Question: I need to verify credentials. So the segue is linked from first view controller to second view controller in a sign in button.
When I do the segue without any condition check. the navigation works fine.
But when i control the segue using the code below in first view controller, navigation flow disrupts. When the criterias are met it goes to second view controller but when i try to go back to first view controller through navigation controller the screen turns black.
'''
- (BOOL)shouldPerformSegueWithIdentifier:(NSString *)identifier sender:(id)sender
{
if ([userTxt.text isEqualToString:username]&&[passwordTxt.text isEqualToString:password]) {
[self performSegueWithIdentifier:@"signin" sender:nil];
return YES;
}
else
{
UIAlertView *alert=[[UIAlertView alloc]initWithTitle:@"INCORRECT" message:@" INCORRECT USER NAME OR PASSWORD" delegate:self cancelButtonTitle:@"OK" otherButtonTitles:nil , nil];
[alert show];
return NO;
}
}
'''

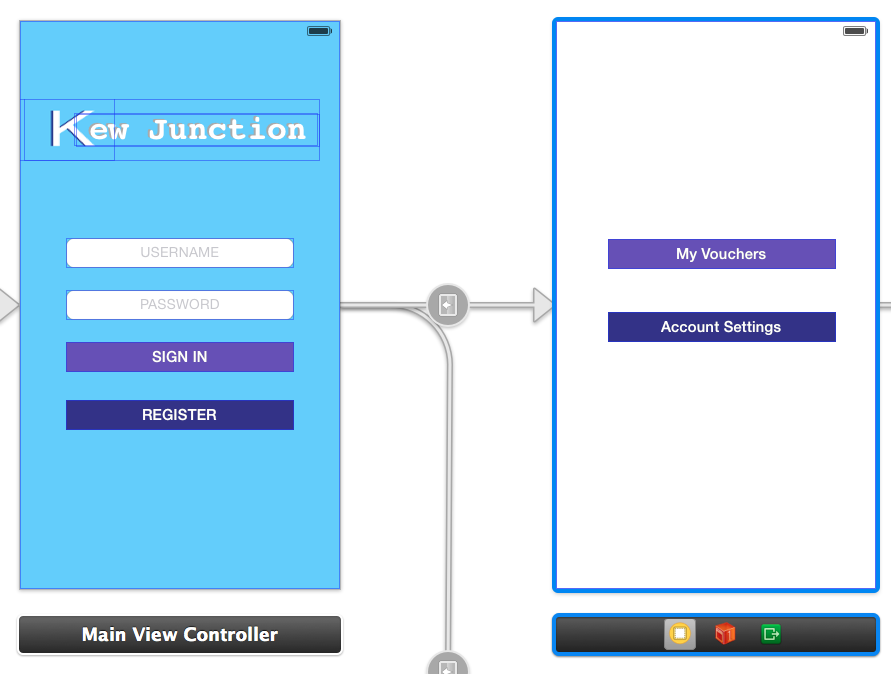
Answer: Try removing the
'''
[self performSegueWithIdentifier:@"signin" sender:nil];
'''